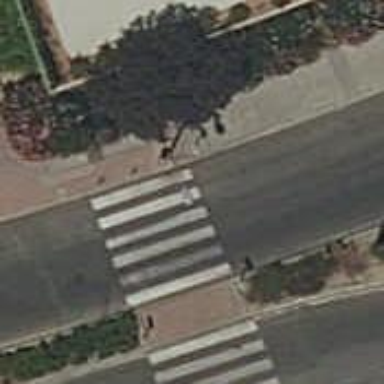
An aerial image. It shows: Uncontrolled zebra crossing with traffic-calming table.